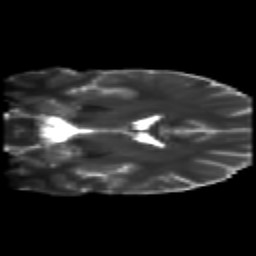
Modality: T2w
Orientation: coronal
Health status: healthy
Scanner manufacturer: siemens
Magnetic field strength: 3 T
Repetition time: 7.6 s
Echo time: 0.092 s